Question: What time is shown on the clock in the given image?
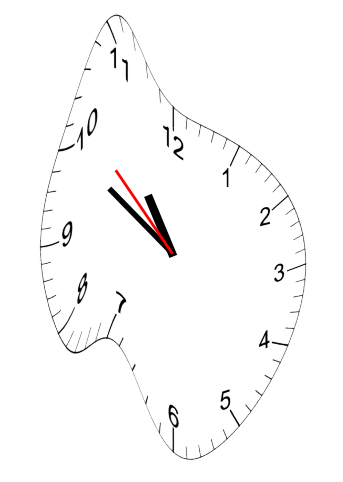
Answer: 10:49:52